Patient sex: F
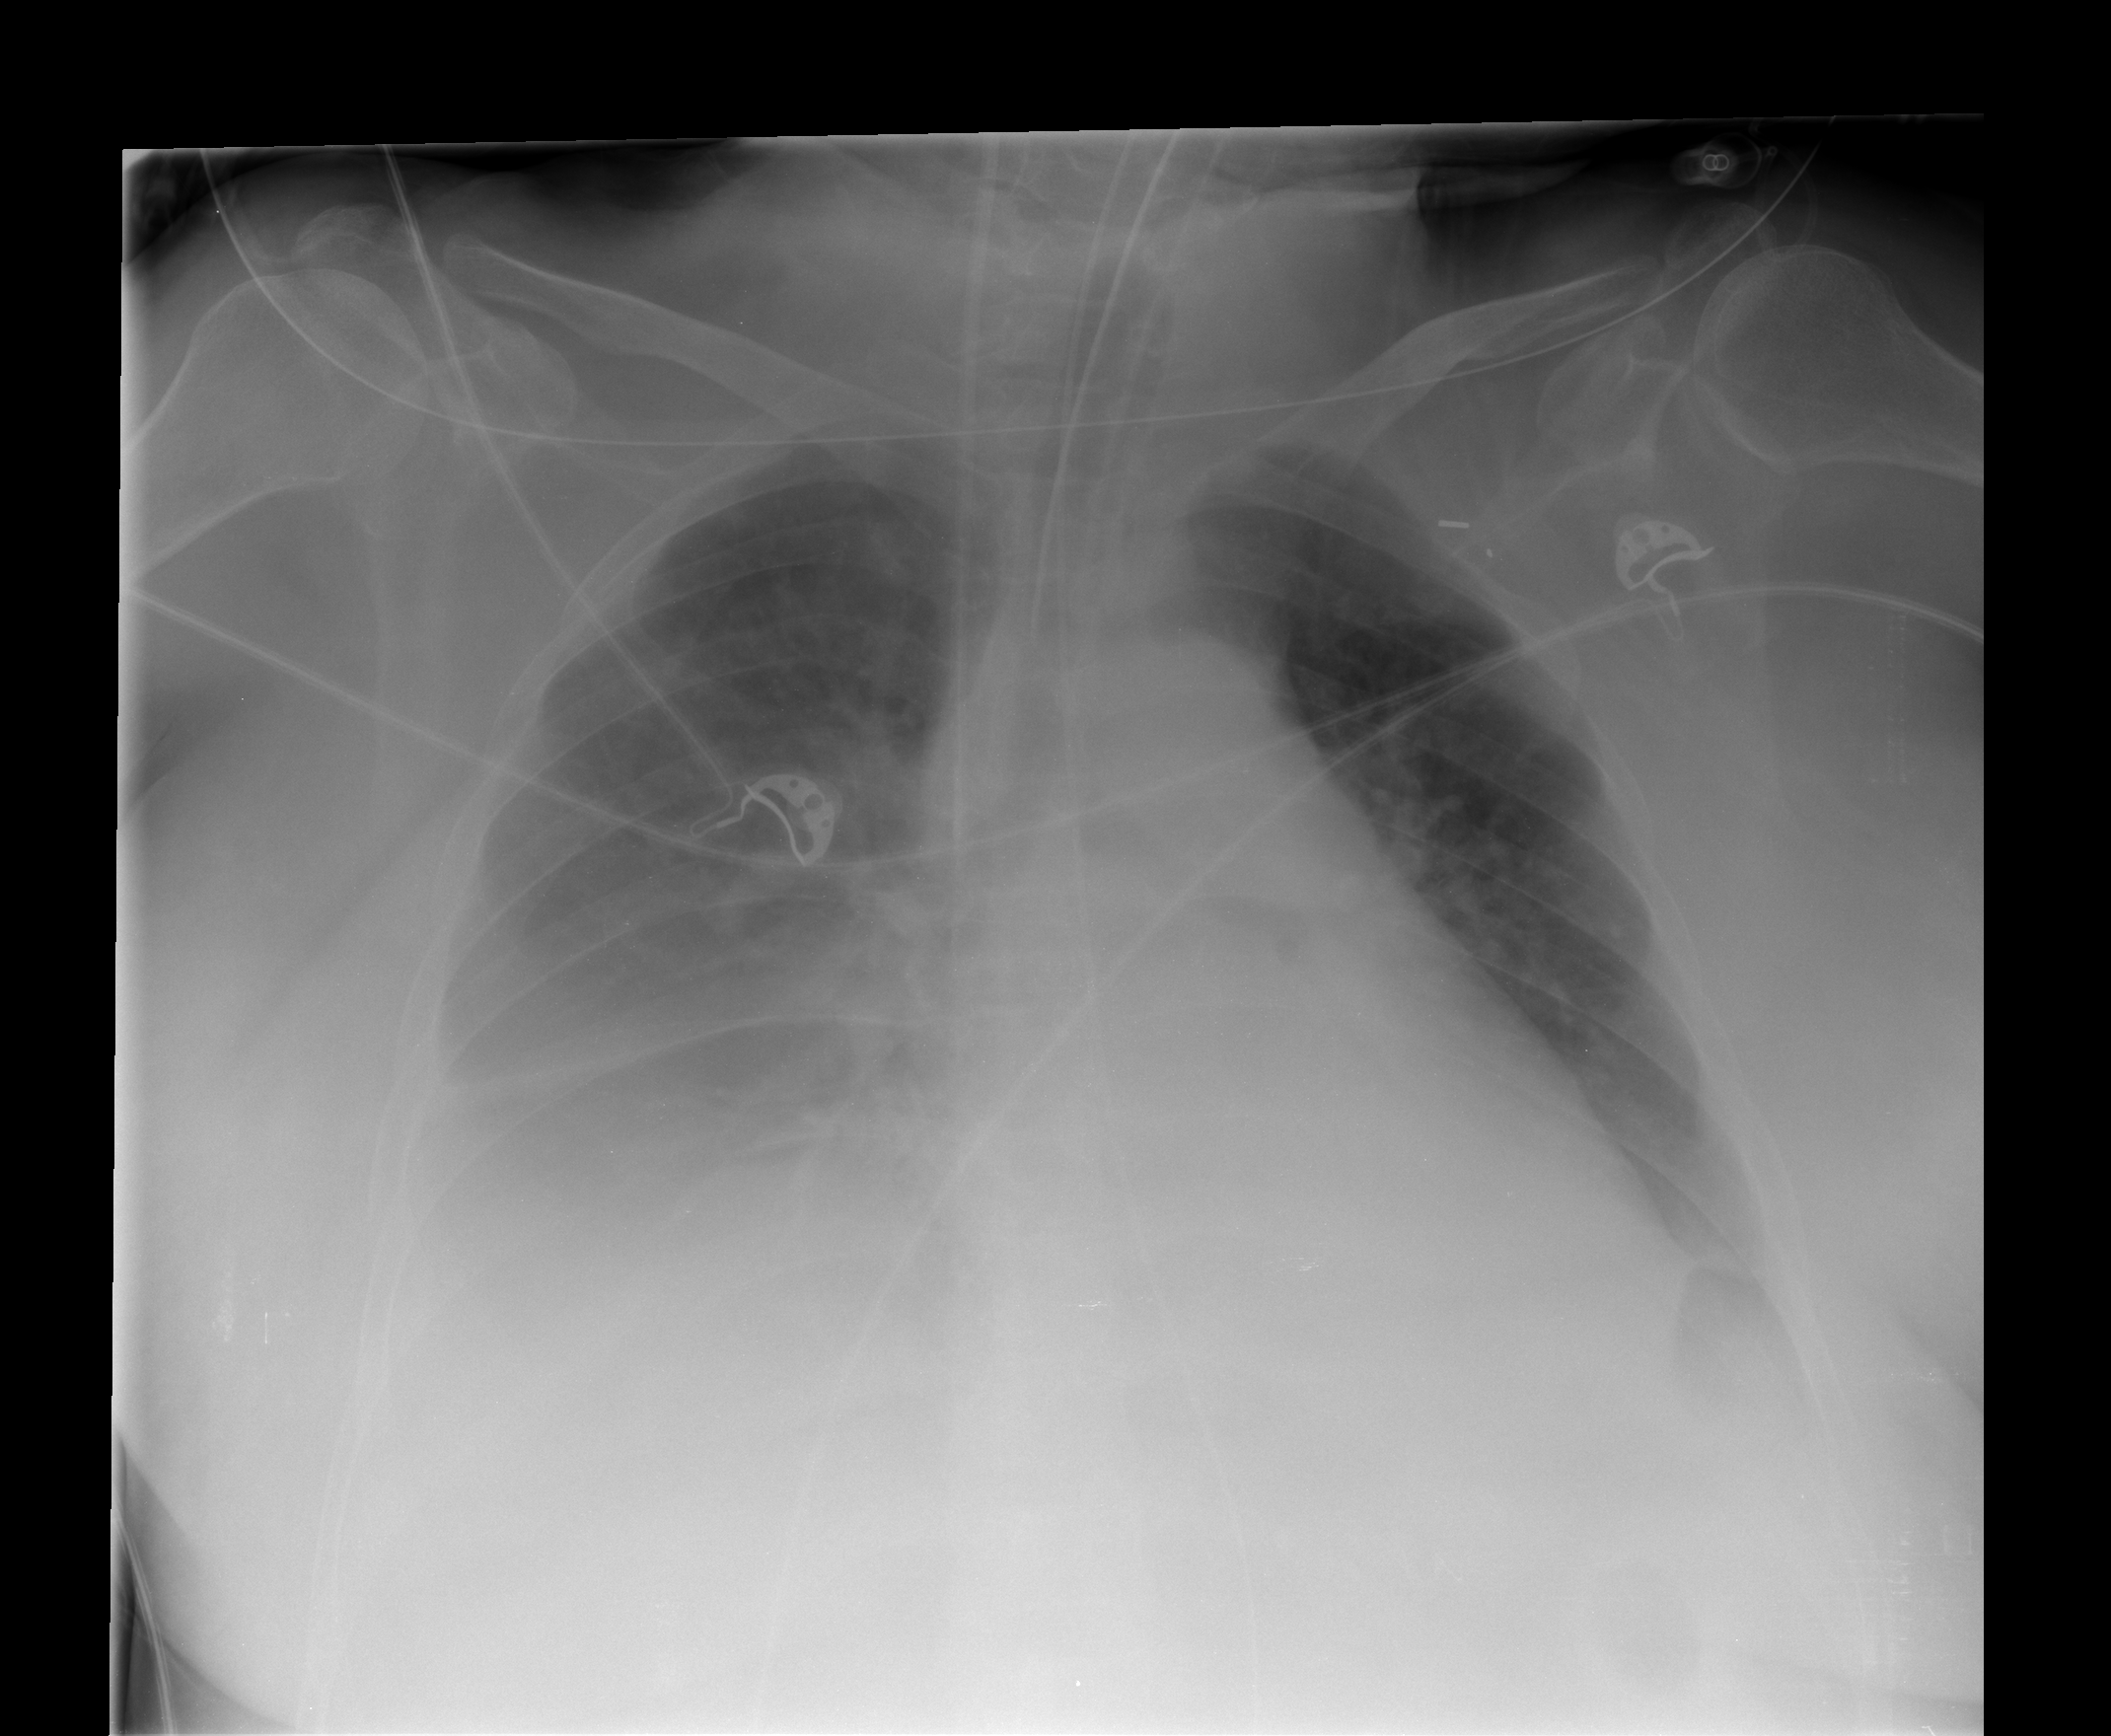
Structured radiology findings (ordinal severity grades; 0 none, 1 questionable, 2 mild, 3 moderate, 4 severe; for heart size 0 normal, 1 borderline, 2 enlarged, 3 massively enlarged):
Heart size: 0
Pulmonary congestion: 0
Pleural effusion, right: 3
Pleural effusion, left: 2
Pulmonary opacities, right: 0
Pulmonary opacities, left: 0
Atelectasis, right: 2
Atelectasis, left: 2